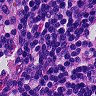
Metastatic tissue present: no